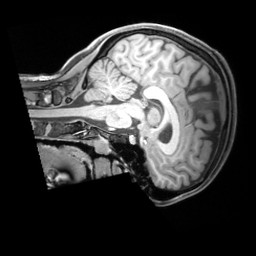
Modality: T1w
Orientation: sagittal
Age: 25
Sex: female
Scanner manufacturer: siemens
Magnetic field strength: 3 T
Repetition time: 1.97 s
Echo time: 0.00206 s